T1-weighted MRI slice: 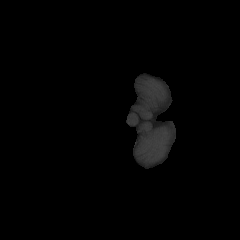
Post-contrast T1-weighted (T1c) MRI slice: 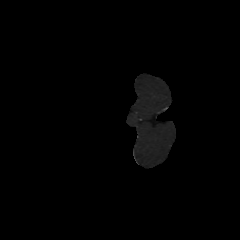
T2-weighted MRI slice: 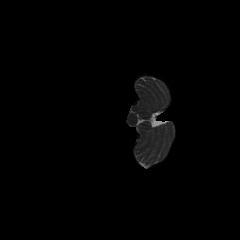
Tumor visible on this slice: no